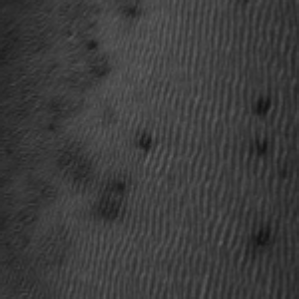
Label: frost